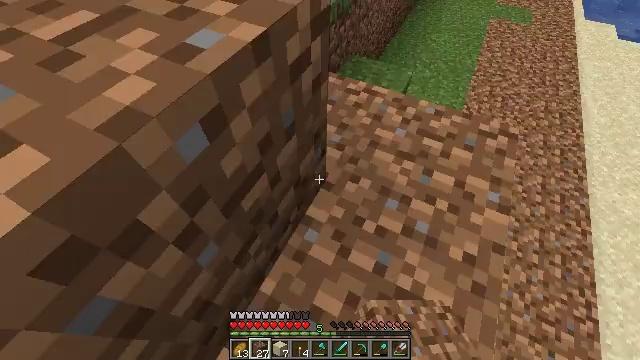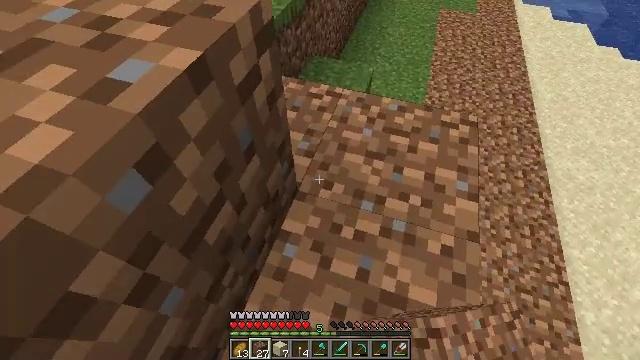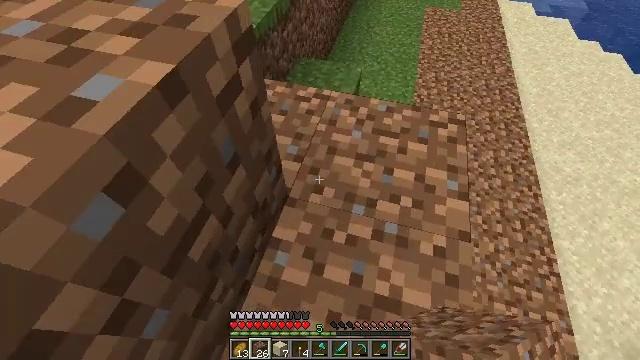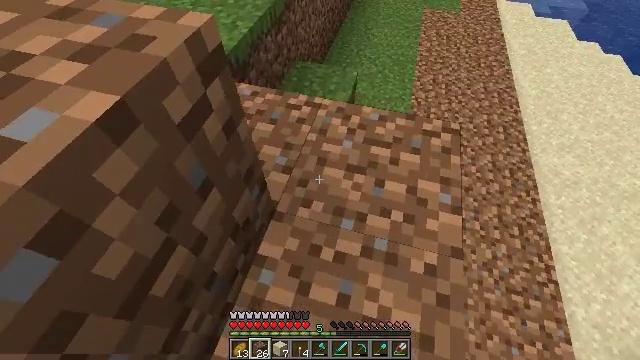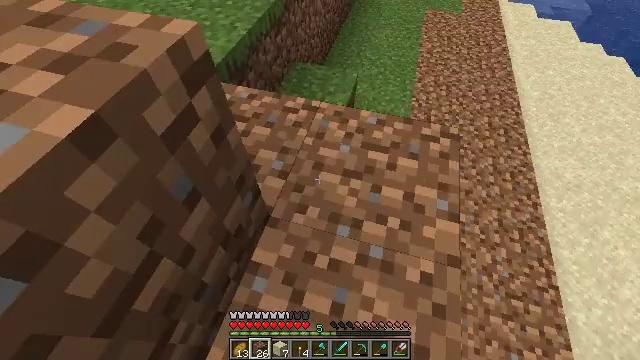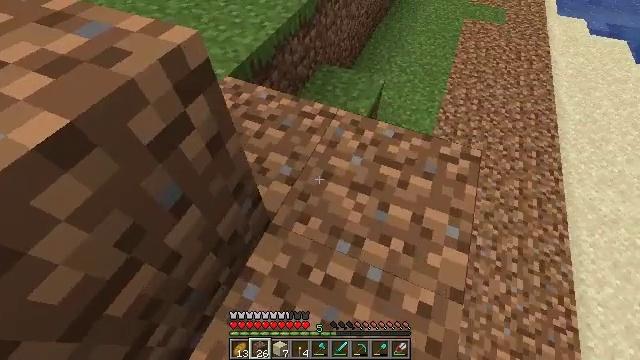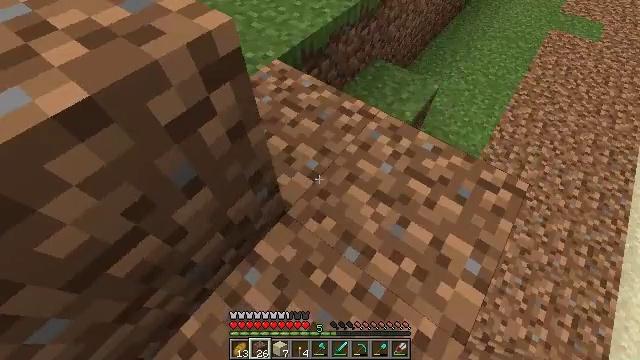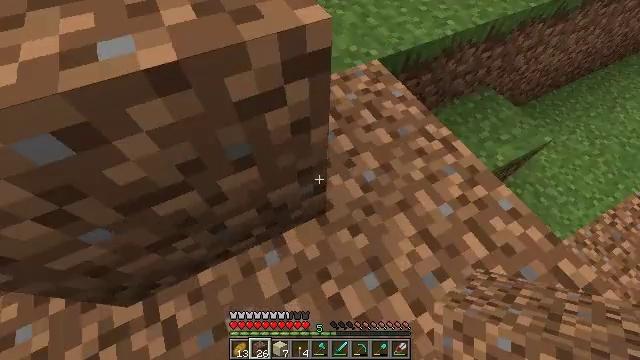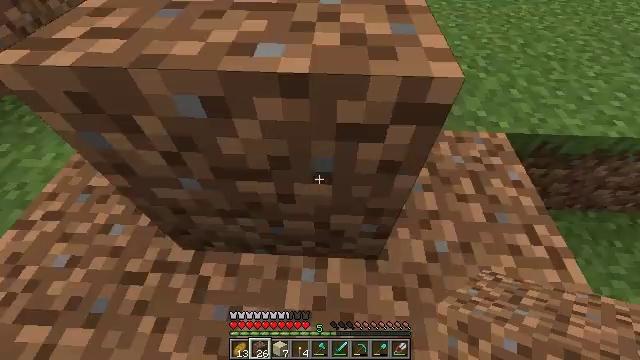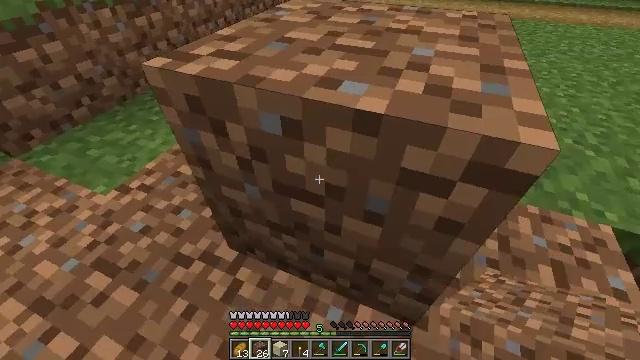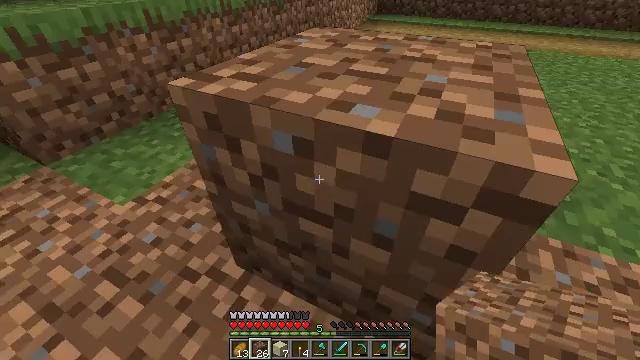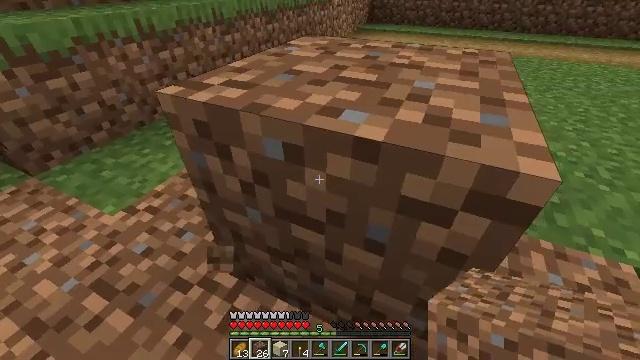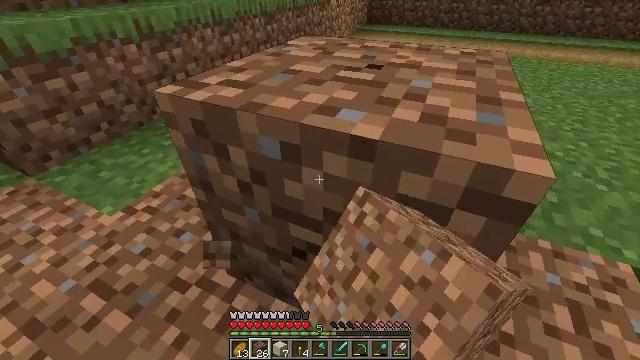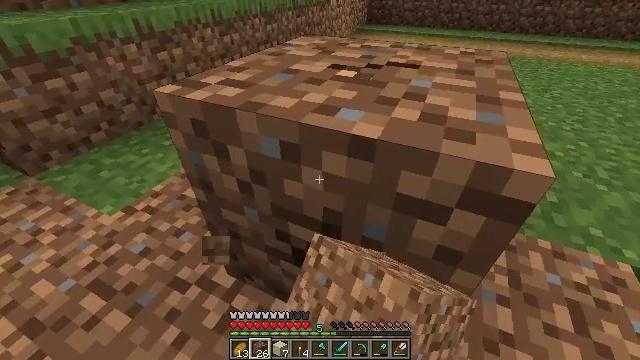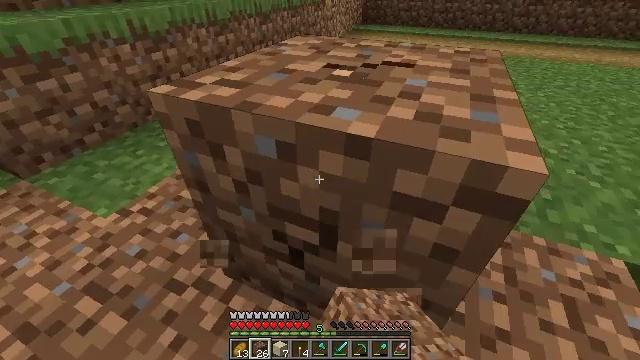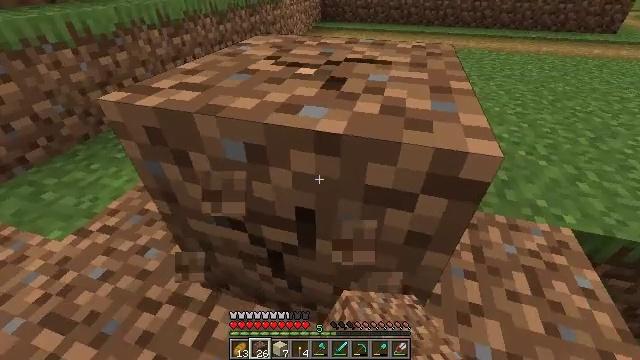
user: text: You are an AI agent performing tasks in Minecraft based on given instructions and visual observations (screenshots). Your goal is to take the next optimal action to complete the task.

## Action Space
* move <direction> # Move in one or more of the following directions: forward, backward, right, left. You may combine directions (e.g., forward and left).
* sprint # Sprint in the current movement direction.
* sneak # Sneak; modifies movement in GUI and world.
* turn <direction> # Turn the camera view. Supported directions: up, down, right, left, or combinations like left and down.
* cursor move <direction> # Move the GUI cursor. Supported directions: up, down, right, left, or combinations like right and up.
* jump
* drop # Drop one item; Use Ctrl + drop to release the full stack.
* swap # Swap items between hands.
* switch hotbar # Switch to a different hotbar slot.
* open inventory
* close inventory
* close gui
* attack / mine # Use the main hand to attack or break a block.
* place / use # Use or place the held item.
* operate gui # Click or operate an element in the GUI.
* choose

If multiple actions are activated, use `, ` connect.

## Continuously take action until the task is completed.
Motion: motion action
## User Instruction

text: Mine dirt from the ground.
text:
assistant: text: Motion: move forward and move right, sneak, turn right
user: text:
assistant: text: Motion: move forward and move right, sneak, turn right
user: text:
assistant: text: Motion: move forward and move right, sneak
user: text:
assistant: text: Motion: move forward and move right, sneak
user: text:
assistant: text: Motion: move forward and move right, sneak, turn left
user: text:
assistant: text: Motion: move forward, sneak, turn left and down
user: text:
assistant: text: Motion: move forward, sneak, turn left and down
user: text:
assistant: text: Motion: sneak, turn left and up
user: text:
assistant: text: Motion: sneak, turn left and up
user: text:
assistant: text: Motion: sneak, turn left and up
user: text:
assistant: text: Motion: sneak, turn right and up, attack / mine
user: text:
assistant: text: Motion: sneak, attack / mine
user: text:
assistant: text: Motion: sneak, attack / mine
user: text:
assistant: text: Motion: sneak, attack / mine
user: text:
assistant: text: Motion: sneak, turn right, attack / mine
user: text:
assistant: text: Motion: sneak, turn right, attack / mine
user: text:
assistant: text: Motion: sneak, turn right, attack / mine
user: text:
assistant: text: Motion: sneak, attack / mine
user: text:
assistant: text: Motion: sneak, attack / mine
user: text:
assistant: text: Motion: sneak, attack / mine
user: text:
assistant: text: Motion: sneak, attack / mine
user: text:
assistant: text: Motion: sneak, attack / mine
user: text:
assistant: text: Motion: sneak, attack / mine
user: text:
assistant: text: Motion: sneak, attack / mine
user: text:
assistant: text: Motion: sneak, attack / mine
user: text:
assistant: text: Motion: sneak, attack / mine
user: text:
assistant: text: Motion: sneak, attack / mine
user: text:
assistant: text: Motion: sneak, attack / mine
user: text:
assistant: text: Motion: sneak, attack / mine
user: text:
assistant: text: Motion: sneak, attack / mine